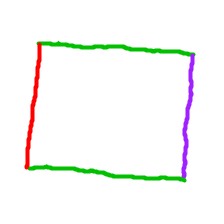
Shape: rectangle